Question: I'm looking to present a window over the entire app (regardless of what view controller is in front/active). Similar to what Songza does (image below). Can I do something like this from within my AppDelegate? If not, where? Also, what is the best way to do something like this (not push a new view but some sort of overlay over the current state of the app?

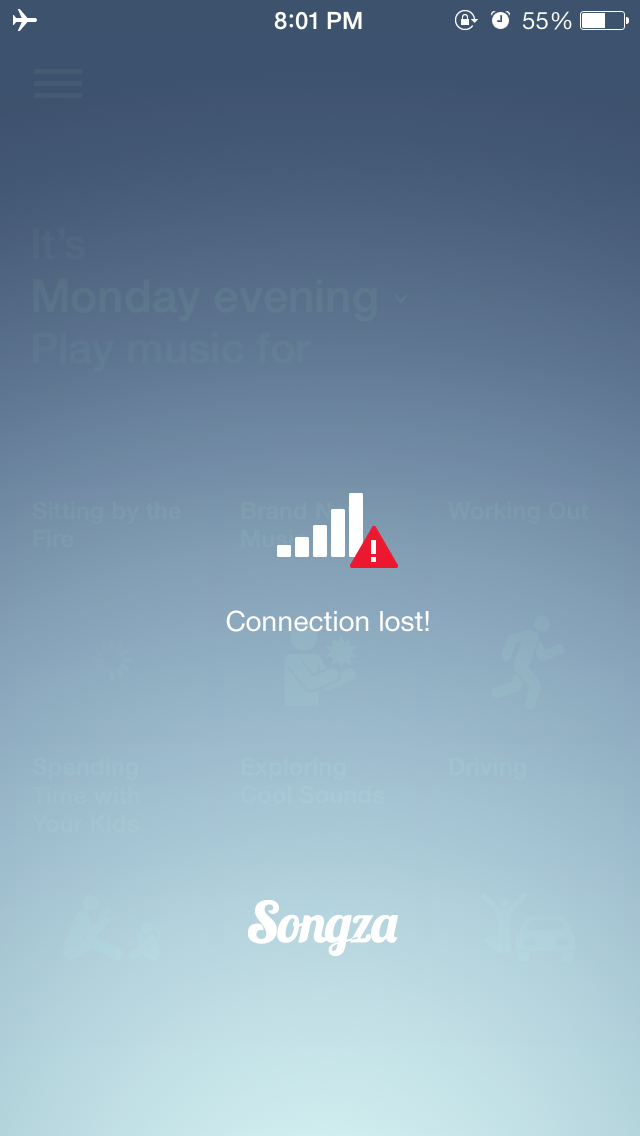
Answer: You have many options, the easiest solution would be to use <URL>.
Alternatively, you could create a container view that holds the rest of your views and includes a function to display your window view, in your function, just make the window view visible and call '[containerView bringToSubviewFront:windowView];'
Another option would be to traverse the windows in your app delegate and add your view to the proper window (SVProgressHUD does this):
'''
NSEnumerator *frontToBackWindows = [[[UIApplication sharedApplication]windows]reverseObjectEnumerator];
for (UIWindow *window in frontToBackWindows)
if (window.windowLevel == UIWindowLevelNormal)
{
[window addSubview:self.overlayView];
break;
}
'''